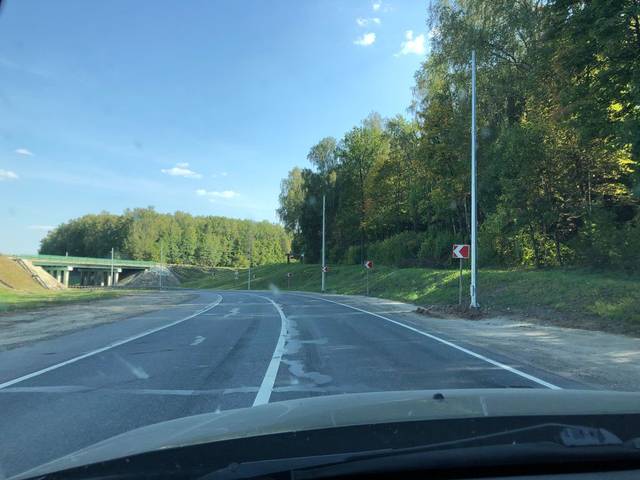
Region: Russia
Coordinates: 54.327, 37.551